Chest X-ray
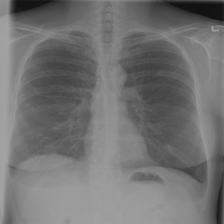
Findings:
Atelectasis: negative
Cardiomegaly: negative
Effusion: negative
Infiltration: negative
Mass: negative
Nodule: negative
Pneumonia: negative
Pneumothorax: negative
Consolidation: negative
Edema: negative
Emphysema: negative
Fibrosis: negative
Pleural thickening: negative
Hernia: negative